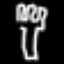
Label: fork